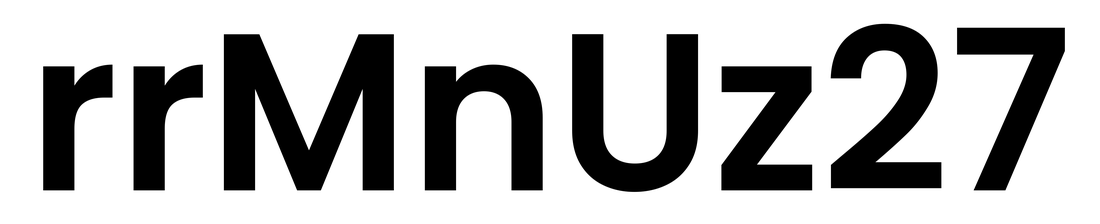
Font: Poppins-SemiBold